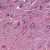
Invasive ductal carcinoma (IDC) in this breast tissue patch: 1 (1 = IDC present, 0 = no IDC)